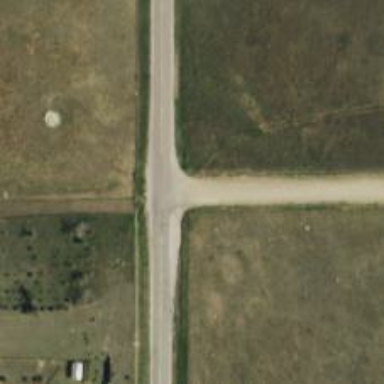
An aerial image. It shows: Road with stop sign.